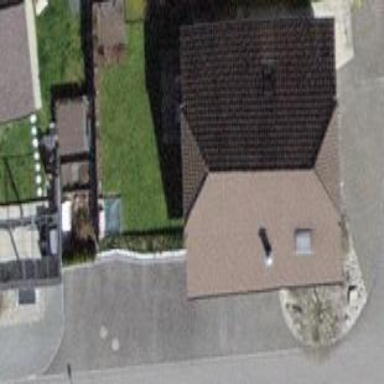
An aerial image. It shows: Simple and straightforward house.